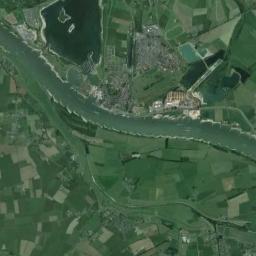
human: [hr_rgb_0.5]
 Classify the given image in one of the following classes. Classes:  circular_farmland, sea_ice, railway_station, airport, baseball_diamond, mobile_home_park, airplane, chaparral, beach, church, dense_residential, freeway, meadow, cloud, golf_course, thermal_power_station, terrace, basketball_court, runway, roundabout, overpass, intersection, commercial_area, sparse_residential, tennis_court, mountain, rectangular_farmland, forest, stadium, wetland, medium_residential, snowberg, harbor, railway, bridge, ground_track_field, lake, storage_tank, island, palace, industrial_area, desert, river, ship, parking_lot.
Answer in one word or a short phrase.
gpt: river